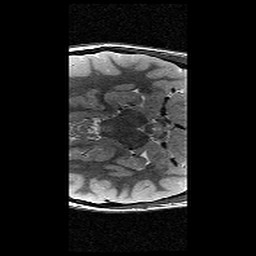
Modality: T2w
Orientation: axial
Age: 10
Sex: female
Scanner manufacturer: siemens
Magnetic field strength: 3 T
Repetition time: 9.23 s
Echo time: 0.067 s